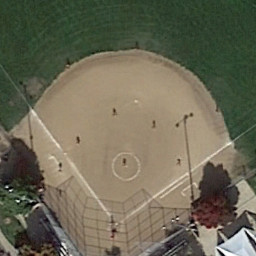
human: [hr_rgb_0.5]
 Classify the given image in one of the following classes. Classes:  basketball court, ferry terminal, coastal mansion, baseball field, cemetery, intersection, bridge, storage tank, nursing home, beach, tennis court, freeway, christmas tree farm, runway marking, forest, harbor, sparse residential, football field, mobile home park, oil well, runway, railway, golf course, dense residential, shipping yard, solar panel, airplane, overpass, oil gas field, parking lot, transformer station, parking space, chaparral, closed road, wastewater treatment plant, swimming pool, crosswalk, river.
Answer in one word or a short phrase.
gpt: baseball field